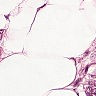
Metastatic tissue present: yes